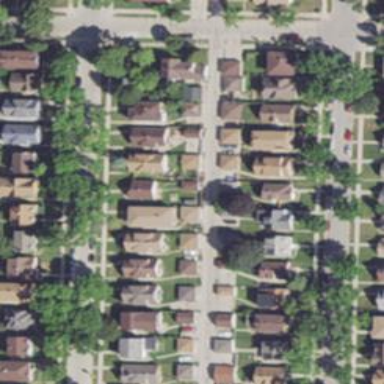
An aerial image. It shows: Sidewalk.